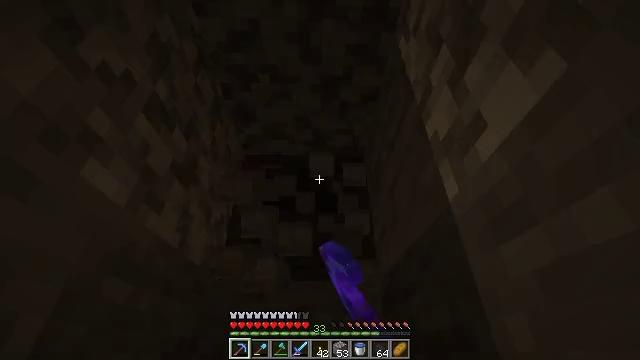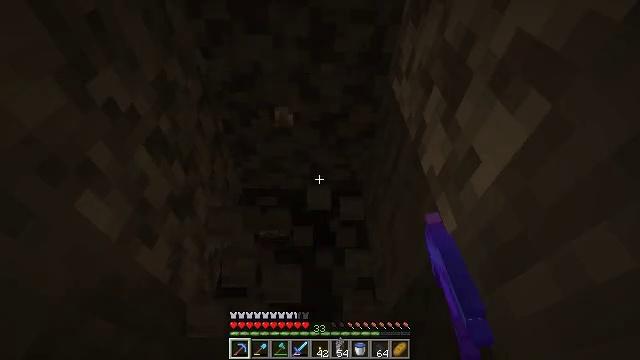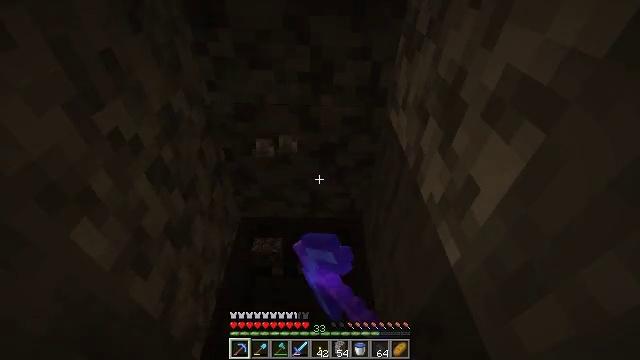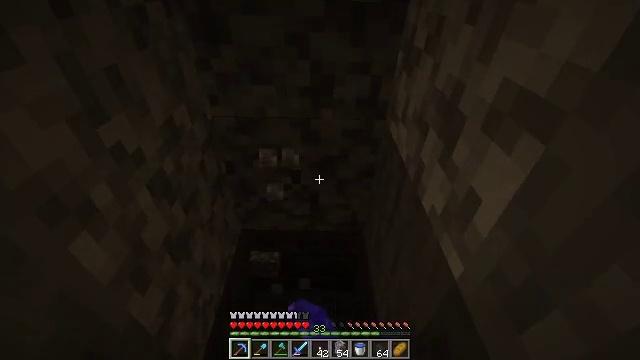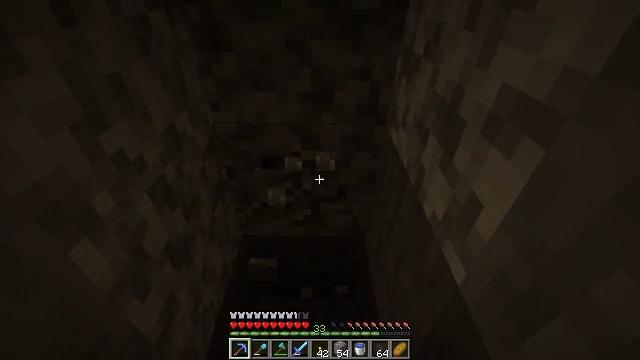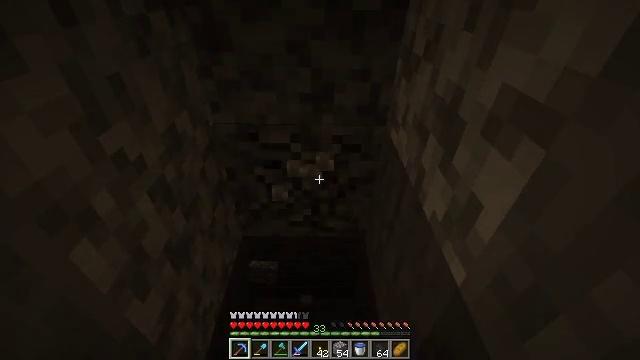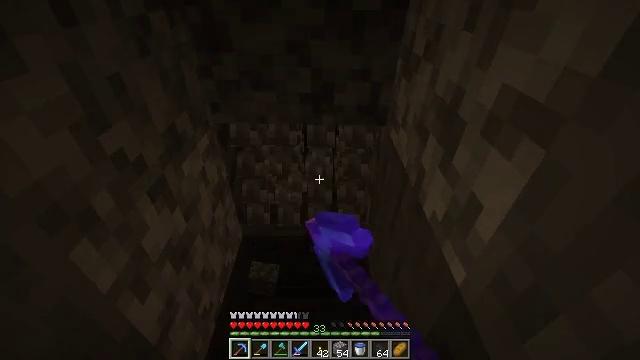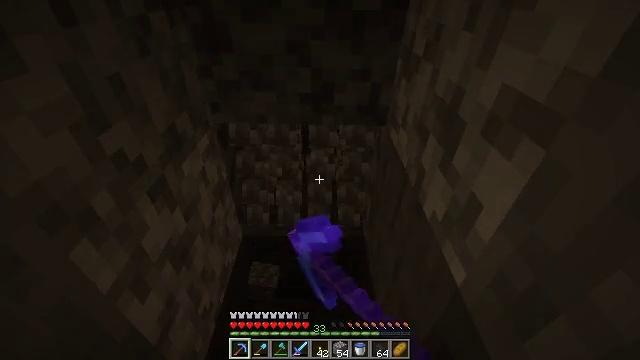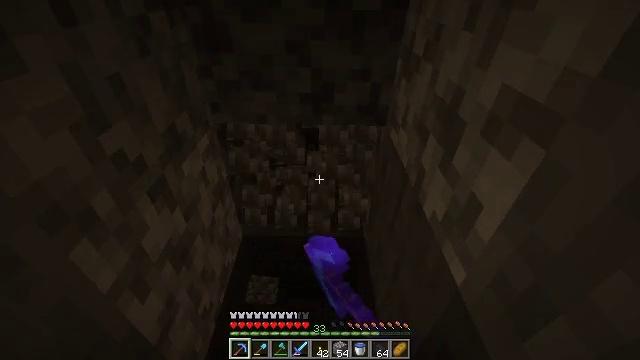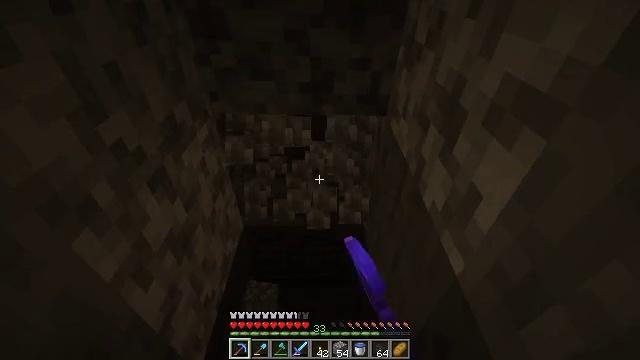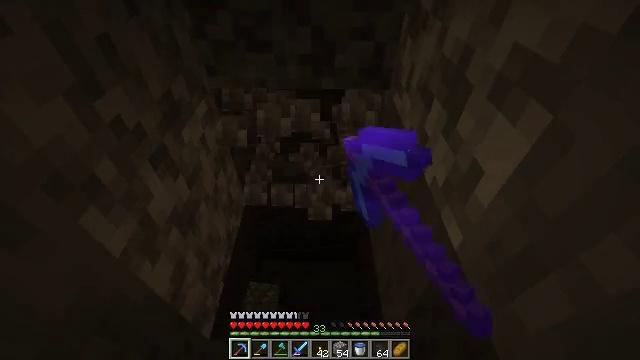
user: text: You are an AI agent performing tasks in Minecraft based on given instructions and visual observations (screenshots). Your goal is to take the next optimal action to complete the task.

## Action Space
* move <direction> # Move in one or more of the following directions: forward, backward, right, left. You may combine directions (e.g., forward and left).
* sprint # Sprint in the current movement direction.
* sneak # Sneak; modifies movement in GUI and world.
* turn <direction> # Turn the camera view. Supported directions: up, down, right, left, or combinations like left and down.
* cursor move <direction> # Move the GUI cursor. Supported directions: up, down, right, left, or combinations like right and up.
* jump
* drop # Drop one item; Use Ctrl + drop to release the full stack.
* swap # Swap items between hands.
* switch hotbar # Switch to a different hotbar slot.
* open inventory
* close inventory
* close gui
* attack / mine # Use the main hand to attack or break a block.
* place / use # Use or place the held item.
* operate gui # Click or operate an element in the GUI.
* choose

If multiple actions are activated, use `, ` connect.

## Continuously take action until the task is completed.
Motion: motion action
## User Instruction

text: Digging the diorite for building material.
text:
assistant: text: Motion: turn up, attack / mine
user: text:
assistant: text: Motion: turn up, attack / mine
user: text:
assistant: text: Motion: turn up, attack / mine
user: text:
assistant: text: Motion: turn up, attack / mine
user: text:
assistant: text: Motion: attack / mine
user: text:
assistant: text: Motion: attack / mine
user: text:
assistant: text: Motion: attack / mine
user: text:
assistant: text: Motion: attack / mine
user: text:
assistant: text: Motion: turn down, attack / mine
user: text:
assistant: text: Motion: turn down, attack / mine
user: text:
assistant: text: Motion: attack / mine